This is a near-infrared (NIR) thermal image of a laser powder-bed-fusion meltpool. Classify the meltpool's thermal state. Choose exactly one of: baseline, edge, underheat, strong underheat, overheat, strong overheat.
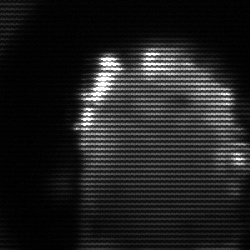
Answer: baseline